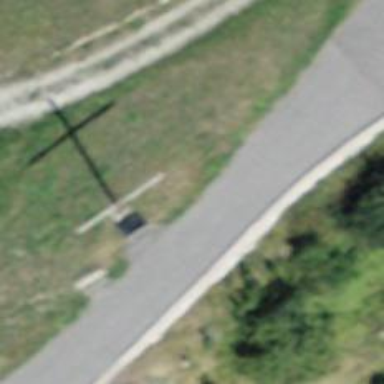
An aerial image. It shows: Memorial site with historic significance.